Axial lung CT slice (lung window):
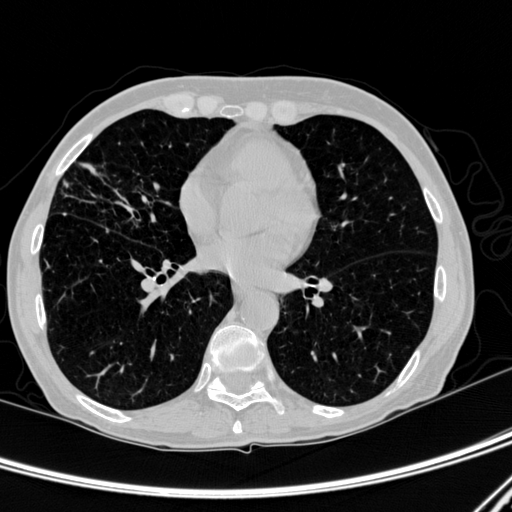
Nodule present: yes
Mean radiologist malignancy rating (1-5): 2